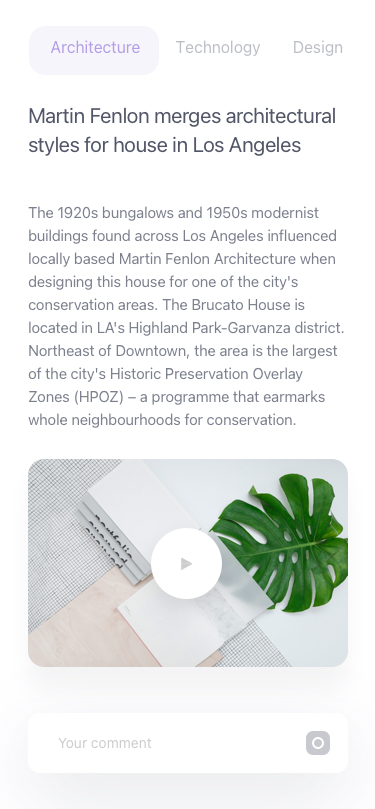
Text in this UI design:
Architecture
Technology
Design
Martin Fenlon merges architectural styles for house in Los Angeles
The 1920s bungalows and 1950s modernist buildings found across Los Angeles influenced locally based Martin Fenlon Architecture when designing this house for one of the city's conservation areas. The Brucato House is located in LA's Highland Park-Garvanza district.
Northeast of Downtown, the area is the largest of the city's Historic Preservation Overlay Zones (HPOZ) – a programme that earmarks whole neighbourhoods for conservation.
Your comment